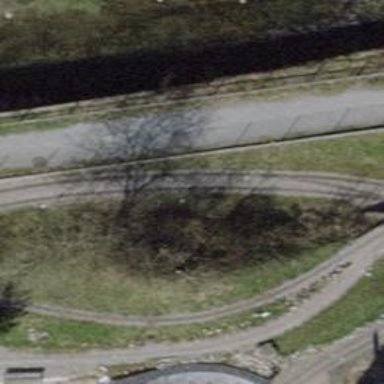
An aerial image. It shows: Miniature railway.